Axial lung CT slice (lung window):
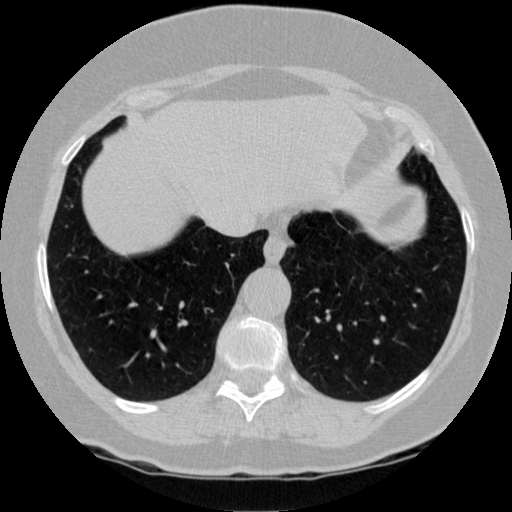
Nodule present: no